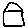
Label: house